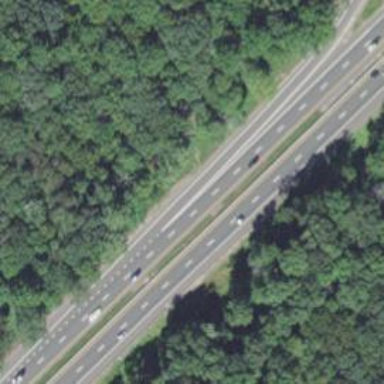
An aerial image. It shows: Motorway link.